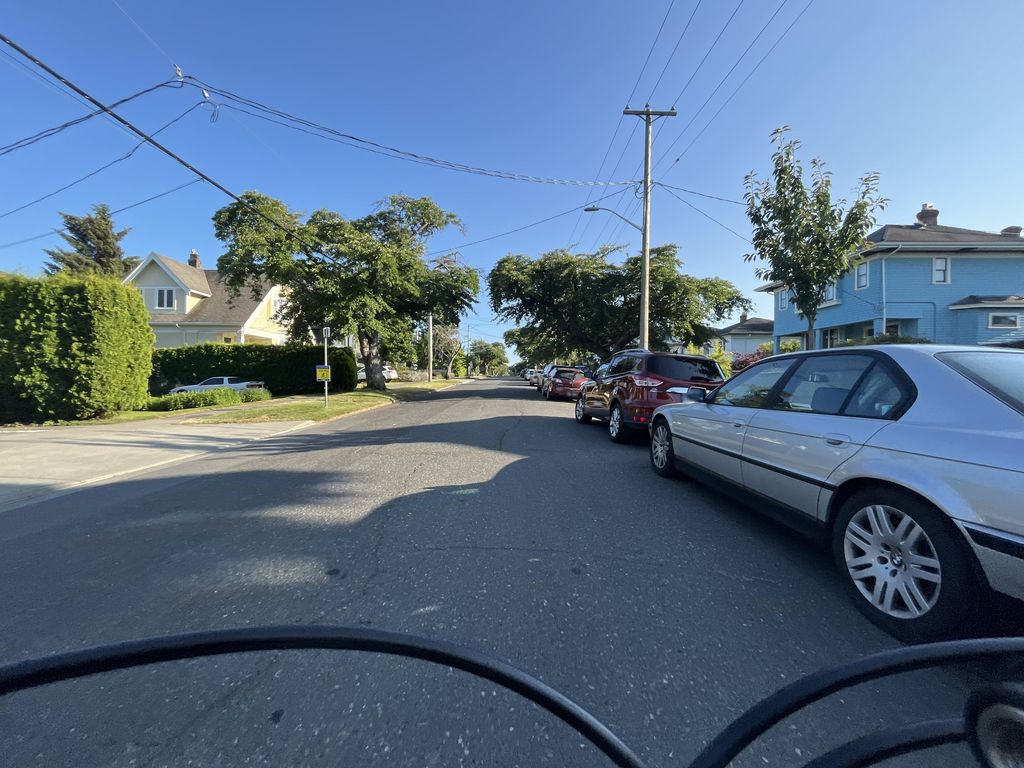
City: victoria